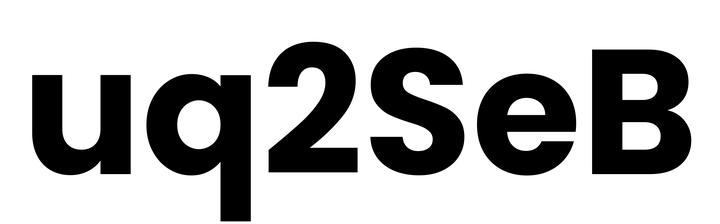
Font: Poppins-Bold